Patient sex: M
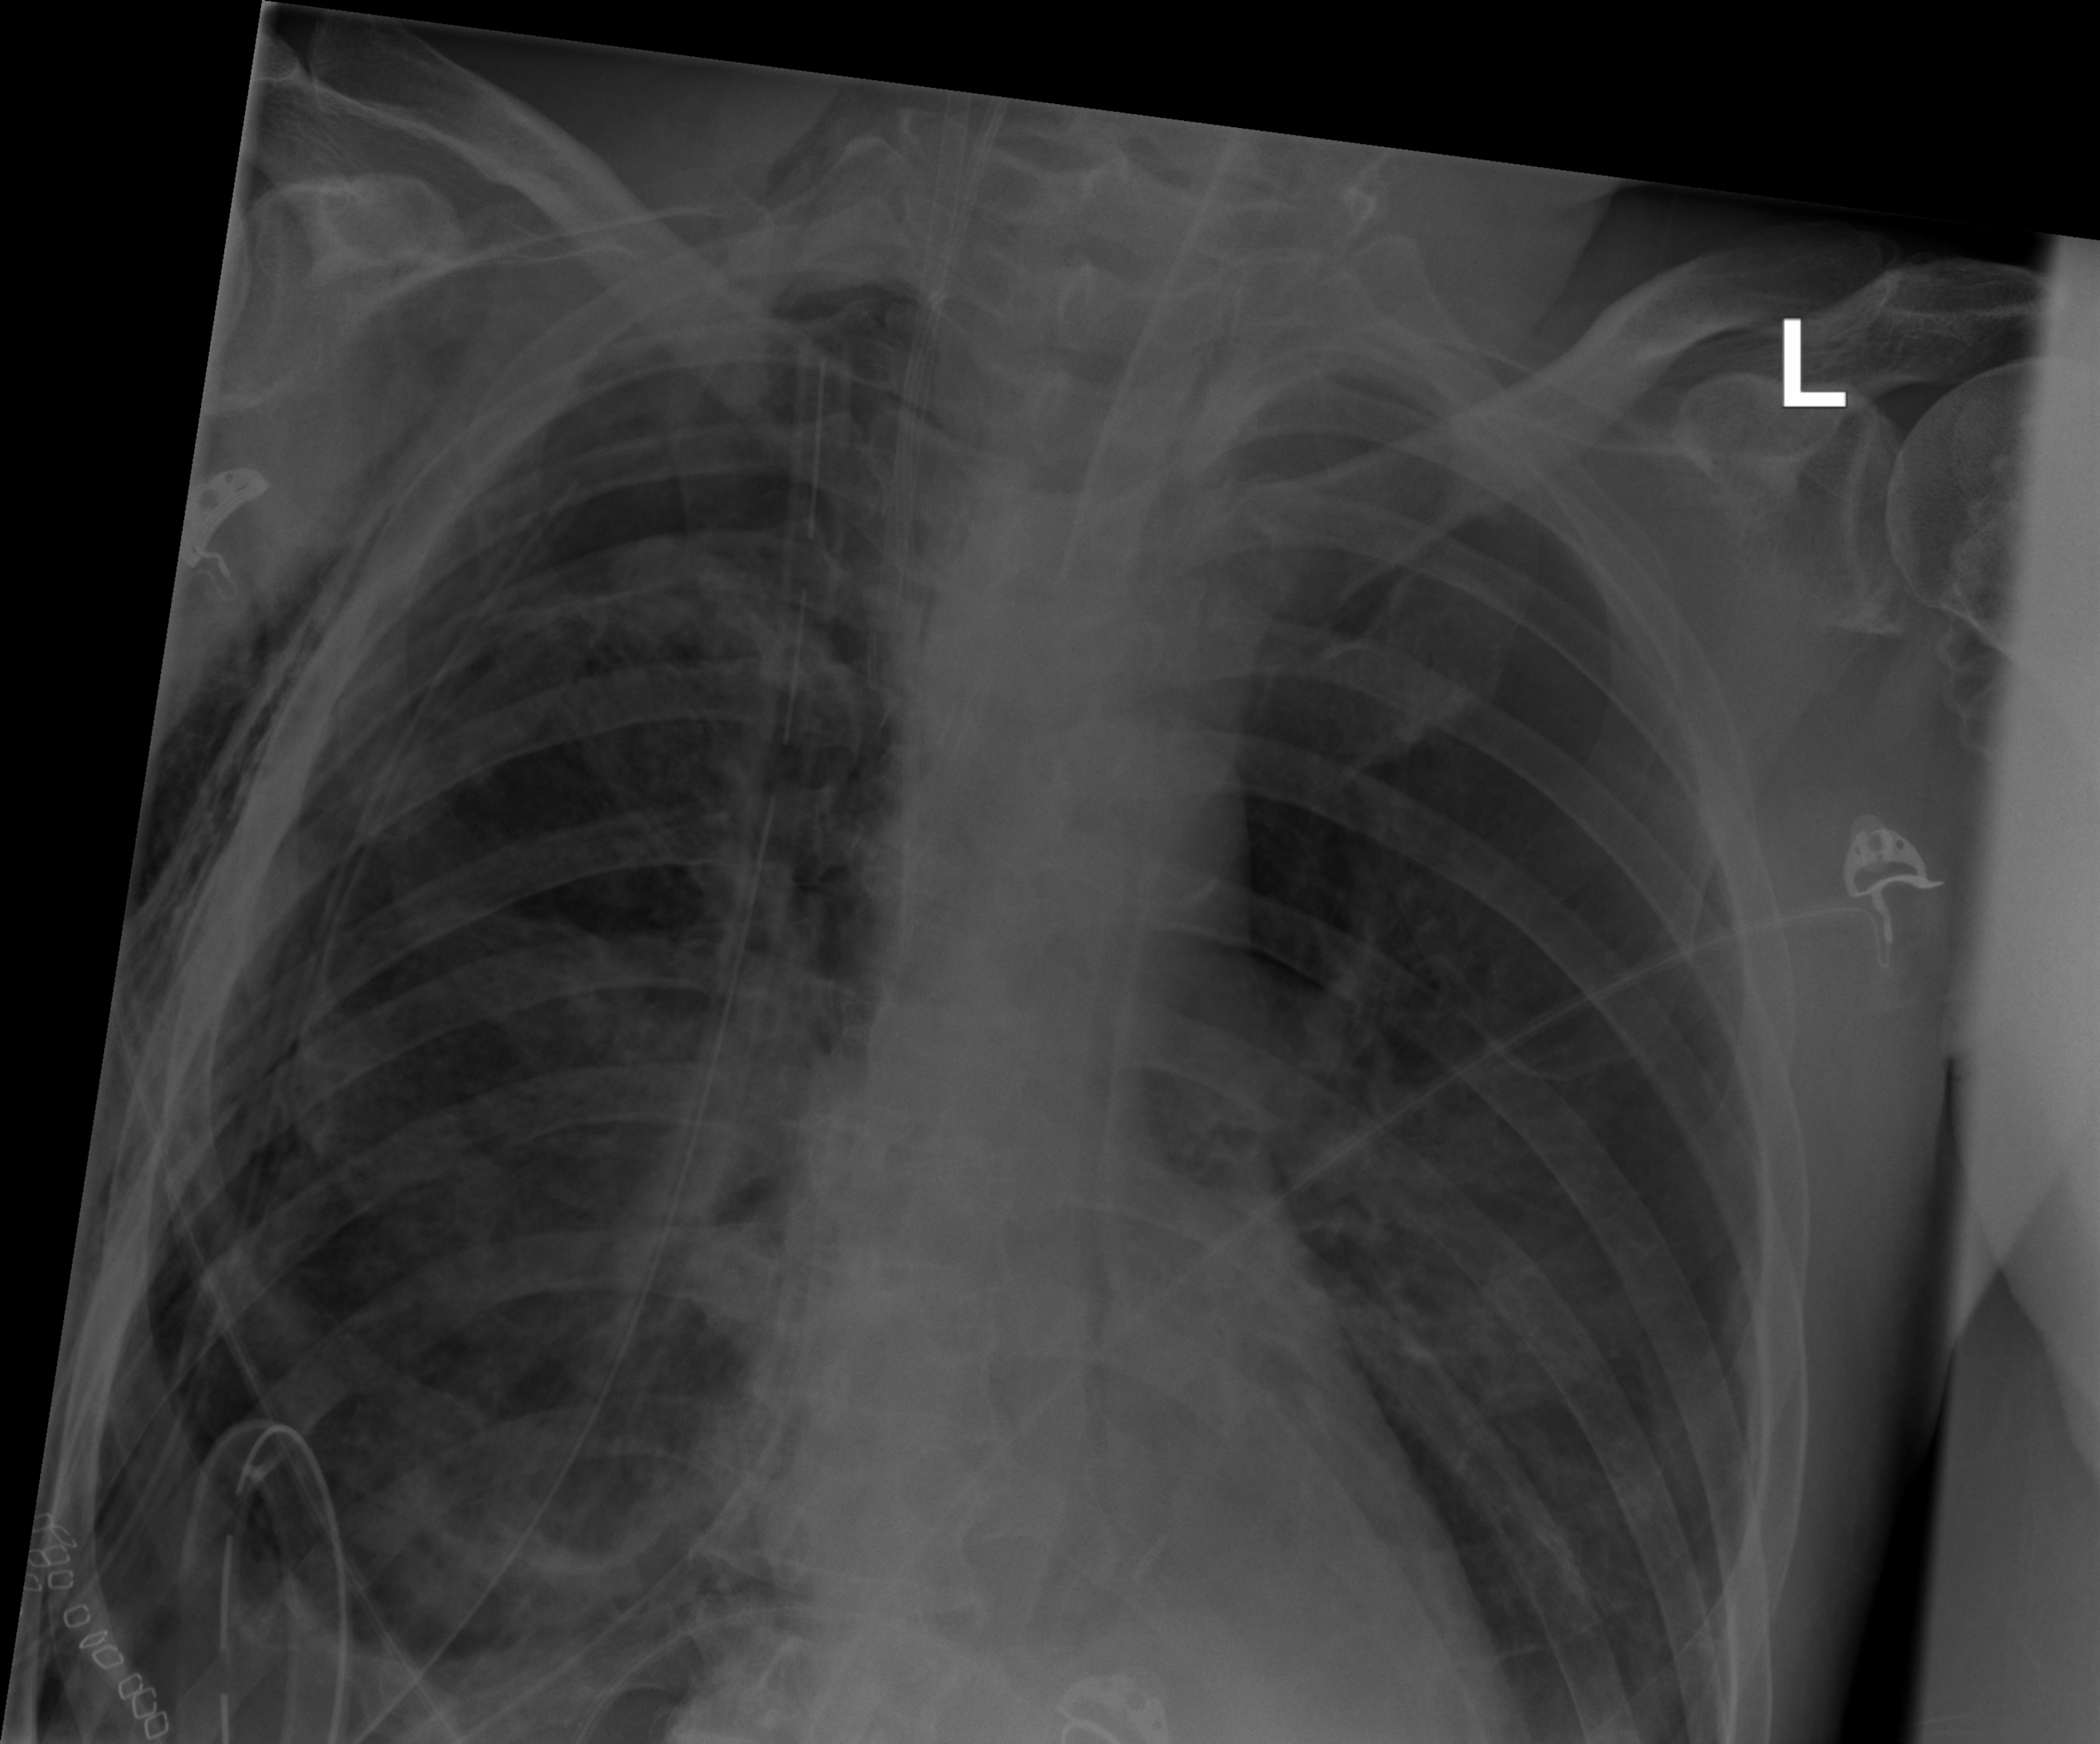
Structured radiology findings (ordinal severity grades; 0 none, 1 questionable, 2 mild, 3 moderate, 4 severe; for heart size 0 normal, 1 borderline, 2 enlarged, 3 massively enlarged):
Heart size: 0
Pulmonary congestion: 0
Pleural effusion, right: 0
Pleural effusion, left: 0
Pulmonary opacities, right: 0
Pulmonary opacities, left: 0
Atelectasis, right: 2
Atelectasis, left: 2